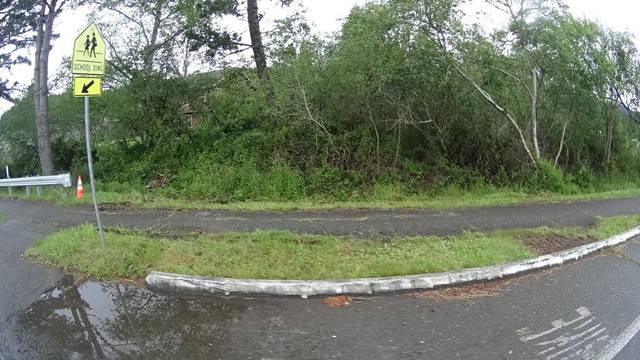
Region: United States
Coordinates: 40.855, -124.071